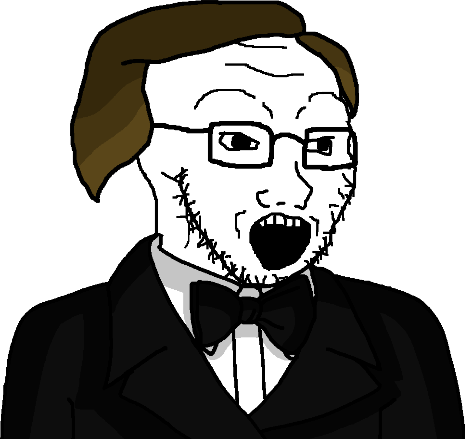
Label: 5_Soyjak